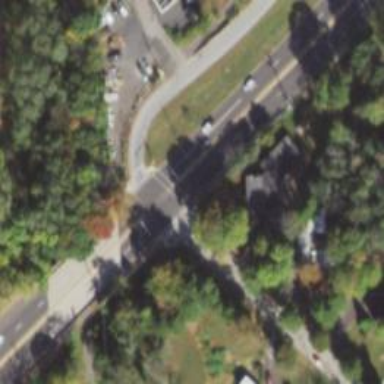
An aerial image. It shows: Marked crossing on footway.